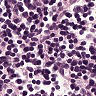
Metastatic tissue present: no